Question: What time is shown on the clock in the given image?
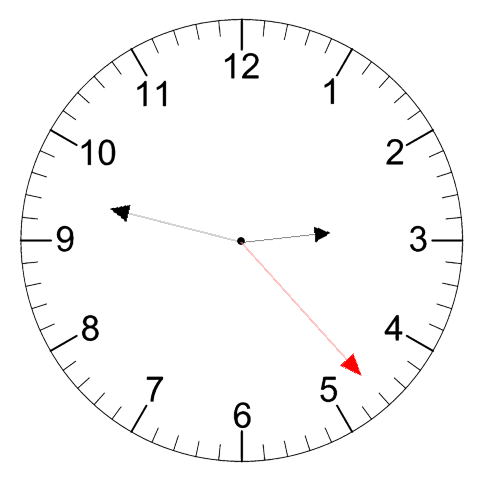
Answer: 02:47:23